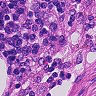
Metastatic tissue present: no